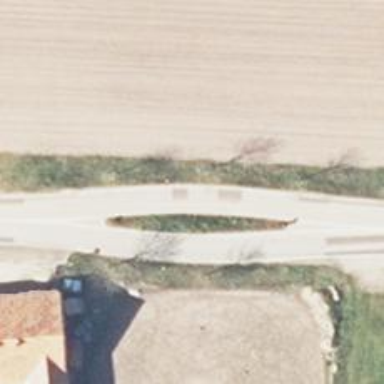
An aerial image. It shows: Secondary road with asphalt surface.